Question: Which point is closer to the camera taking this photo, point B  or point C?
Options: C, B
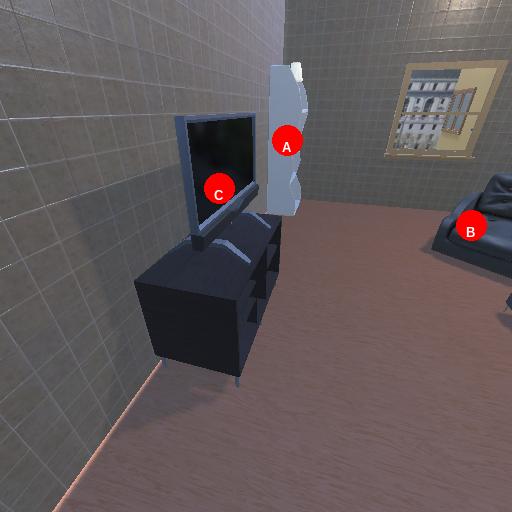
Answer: C